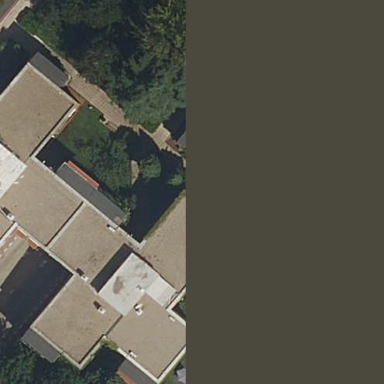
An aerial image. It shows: Residential building.